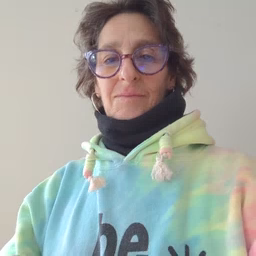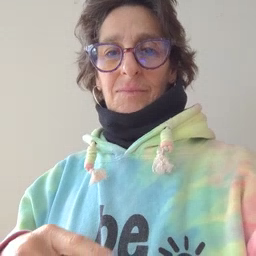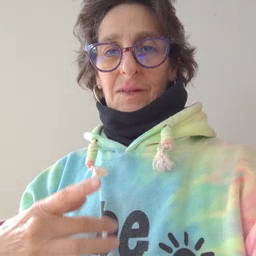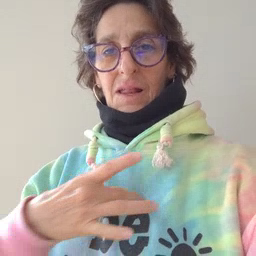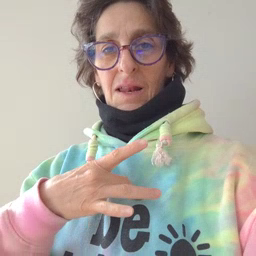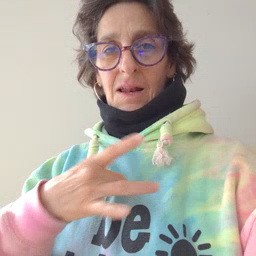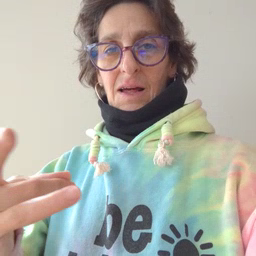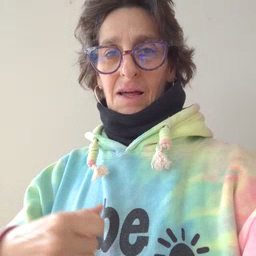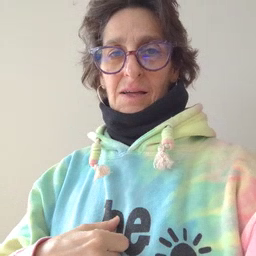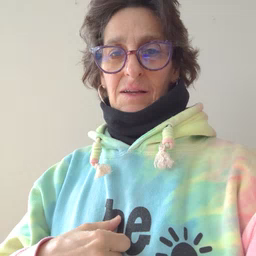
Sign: like